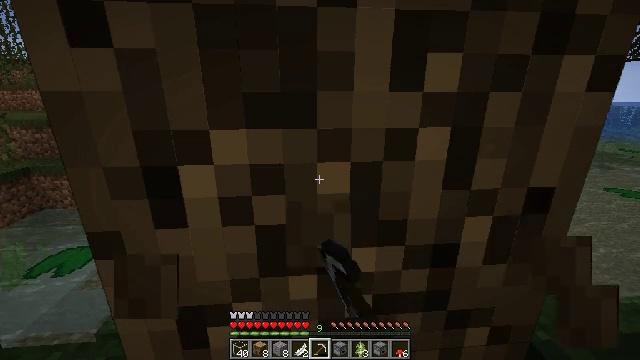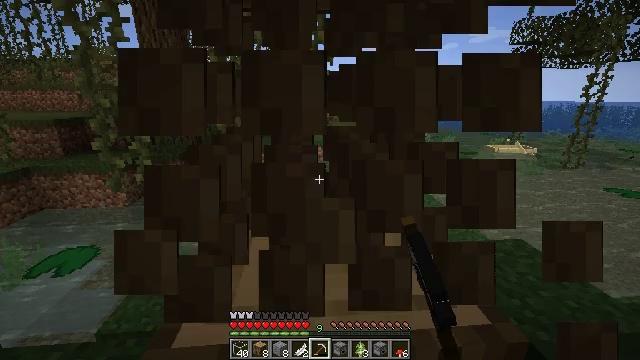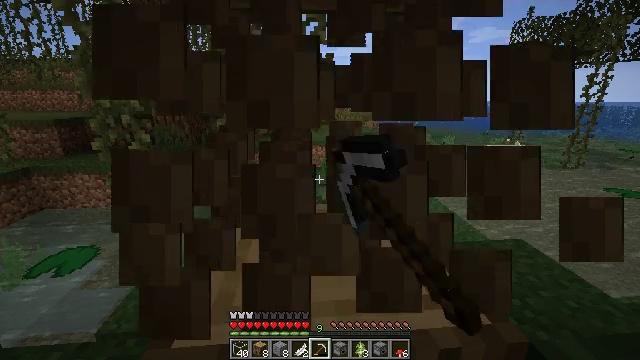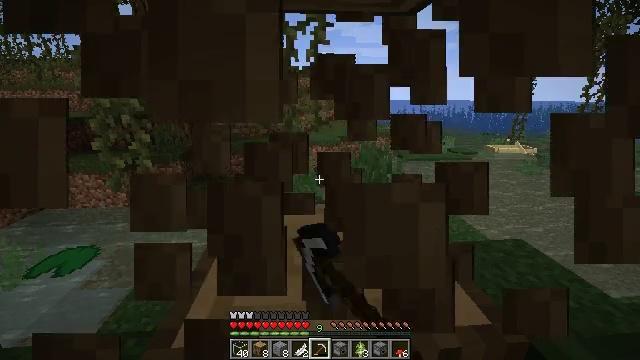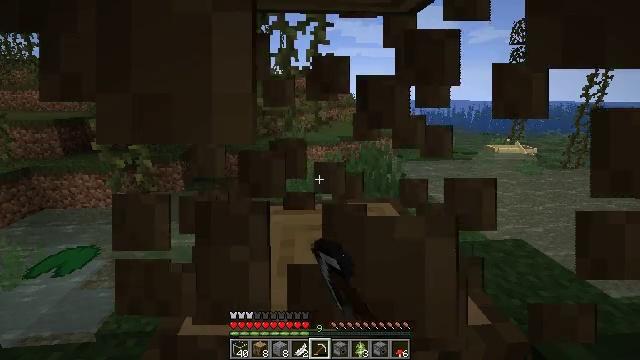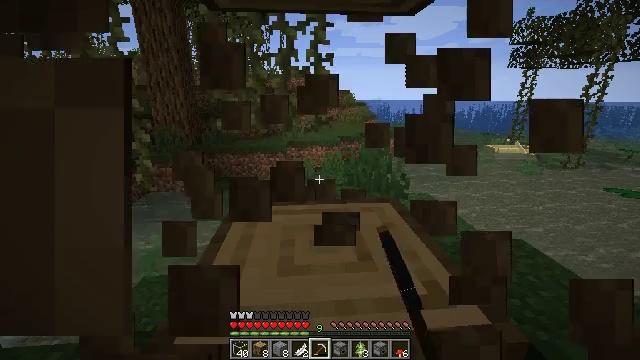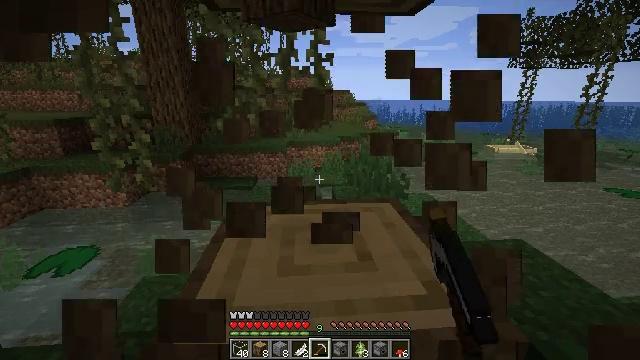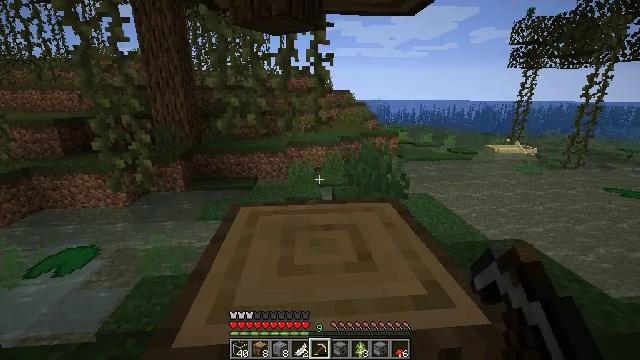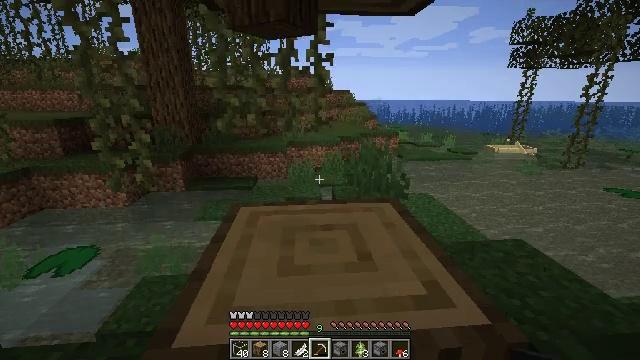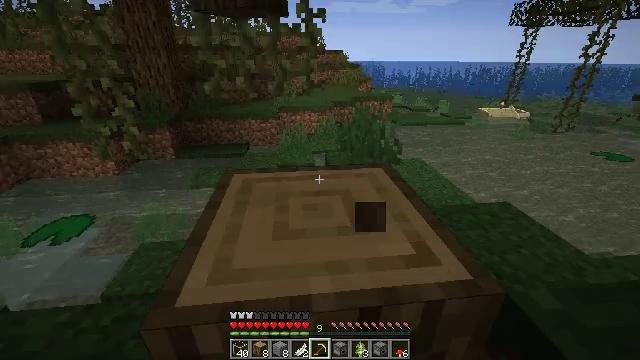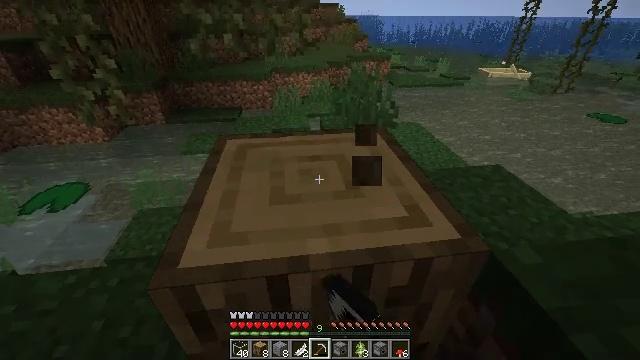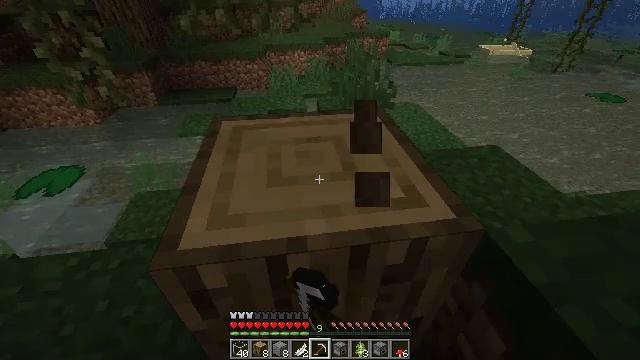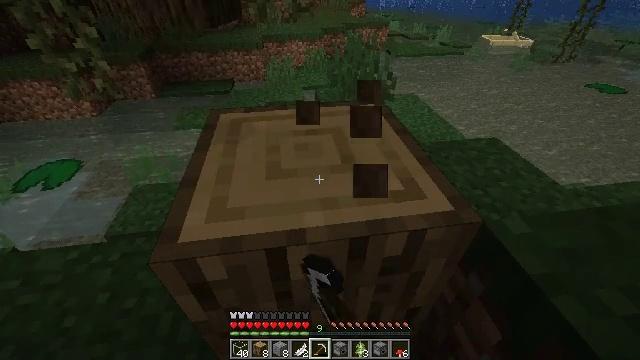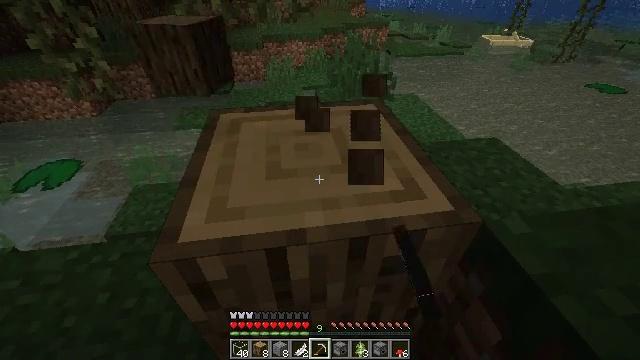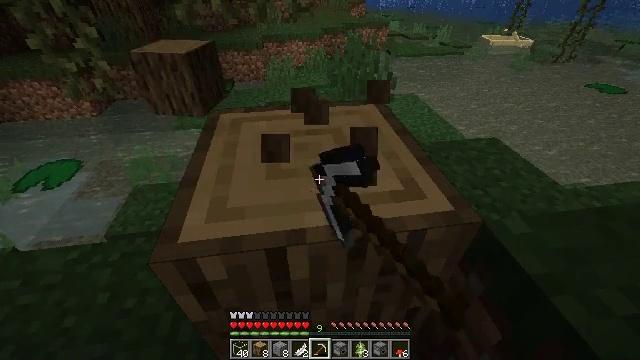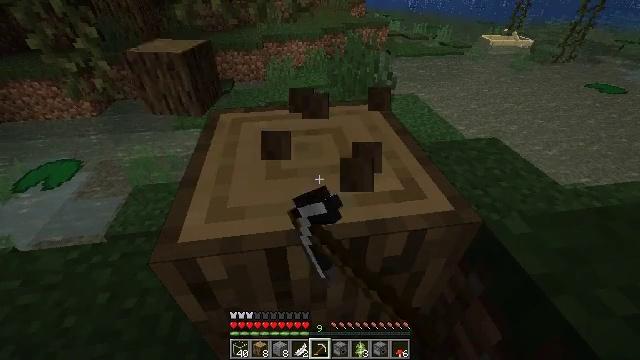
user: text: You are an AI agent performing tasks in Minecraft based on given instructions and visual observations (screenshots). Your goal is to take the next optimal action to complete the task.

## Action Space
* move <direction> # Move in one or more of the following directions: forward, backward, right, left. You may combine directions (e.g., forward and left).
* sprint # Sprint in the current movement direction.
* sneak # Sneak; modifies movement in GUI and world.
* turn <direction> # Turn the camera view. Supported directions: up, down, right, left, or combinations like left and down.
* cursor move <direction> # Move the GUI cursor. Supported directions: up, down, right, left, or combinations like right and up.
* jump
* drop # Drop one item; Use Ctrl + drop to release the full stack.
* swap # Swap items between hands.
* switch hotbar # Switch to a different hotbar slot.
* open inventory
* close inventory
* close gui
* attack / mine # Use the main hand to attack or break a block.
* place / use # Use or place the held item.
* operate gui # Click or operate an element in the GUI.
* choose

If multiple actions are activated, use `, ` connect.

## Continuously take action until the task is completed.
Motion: motion action
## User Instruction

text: Cut down the tree and harvest oak logs.
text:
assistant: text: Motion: attack / mine
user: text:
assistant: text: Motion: attack / mine
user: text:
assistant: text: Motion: attack / mine
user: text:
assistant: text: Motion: attack / mine
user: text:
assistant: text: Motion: attack / mine
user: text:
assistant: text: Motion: attack / mine
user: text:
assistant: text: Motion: attack / mine
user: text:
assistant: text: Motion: attack / mine
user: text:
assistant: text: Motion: turn right and down, attack / mine
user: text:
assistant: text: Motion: turn right and down, attack / mine
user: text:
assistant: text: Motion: turn down, attack / mine
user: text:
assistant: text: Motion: turn down, attack / mine
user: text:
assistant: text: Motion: attack / mine
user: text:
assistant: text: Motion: attack / mine
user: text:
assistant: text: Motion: attack / mine
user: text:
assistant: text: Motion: attack / mine
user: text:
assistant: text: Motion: attack / mine
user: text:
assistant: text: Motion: attack / mine
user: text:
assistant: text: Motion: attack / mine
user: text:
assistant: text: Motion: attack / mine
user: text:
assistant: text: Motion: attack / mine
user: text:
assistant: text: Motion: attack / mine
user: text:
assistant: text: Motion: attack / mine
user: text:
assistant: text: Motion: attack / mine
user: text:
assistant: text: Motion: attack / mine
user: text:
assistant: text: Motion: attack / mine
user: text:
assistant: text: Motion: attack / mine
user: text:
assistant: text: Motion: turn down, attack / mine
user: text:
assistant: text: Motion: turn down, attack / mine
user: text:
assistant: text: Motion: attack / mine